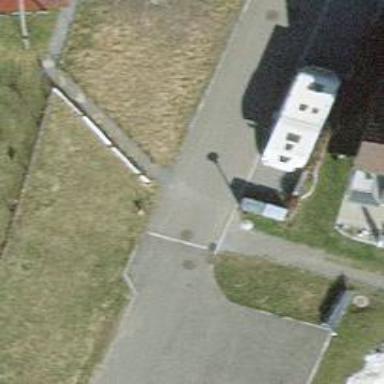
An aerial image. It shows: Unpaved footway.